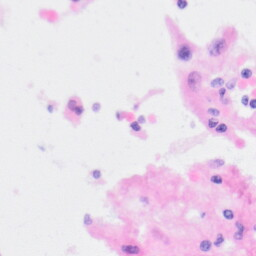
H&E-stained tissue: Kidney